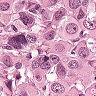
Metastatic tissue present: yes